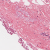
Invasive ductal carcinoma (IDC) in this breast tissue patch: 0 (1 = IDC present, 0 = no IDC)